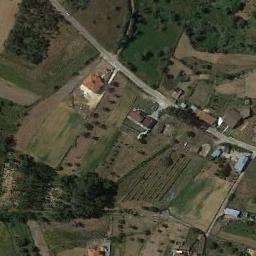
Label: terrace